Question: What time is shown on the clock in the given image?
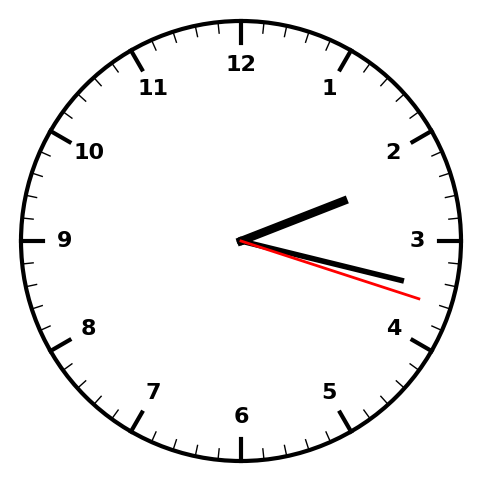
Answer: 02:17:18